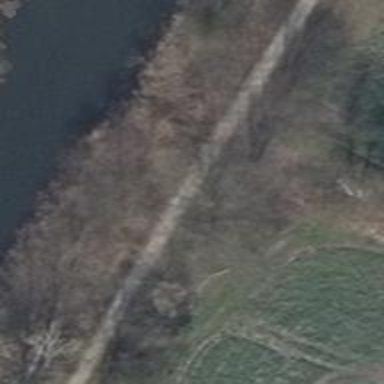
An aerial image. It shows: Path.